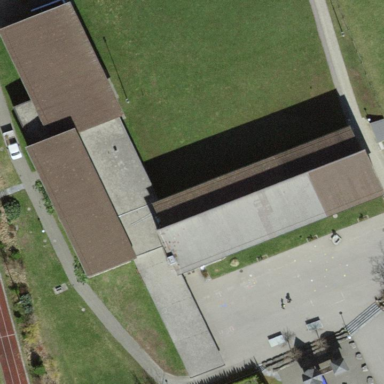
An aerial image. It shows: School building.